Question: I have the following table:

I need to fill the Group column with A, B, ... using the age of the person and matching to Age Ranges.
So John, with age 5, would get the Group A. I was looking at the VLookup and HLookup functions.
The problem is that I am not sure if this is possible because of the Age Ranges: 0-7, 8-14, etc.
Do I need VBA for this?
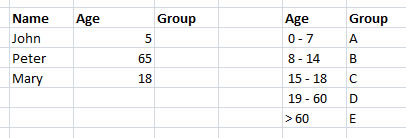
Answer: Yes, VLOOKUP is the way to go,and there is no need for VBA. Here's the setup:
.
Couple of things to notice.
- The break points for the lookup are the lower bound of each group range- the lookup range itself is sorted - the third argument of the lookup is TRUE (the default) which means the function does a range rather than an exact lookup.